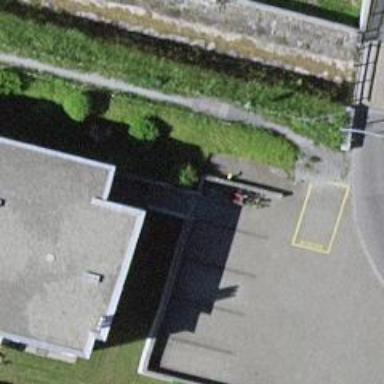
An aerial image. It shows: Retaining wall.